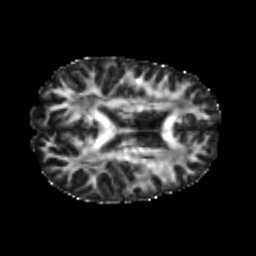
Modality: FA
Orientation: axial
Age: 20
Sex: male
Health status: healthy
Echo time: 0.074 s